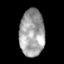
Tissue: skin
Cell type: Epithelial cells
Senescence score: 0.7626
Nuclear area (px): 1150
Mean DAPI intensity: 161.614